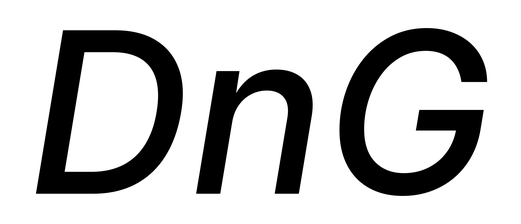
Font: Inter-Italic_Medium_Italic